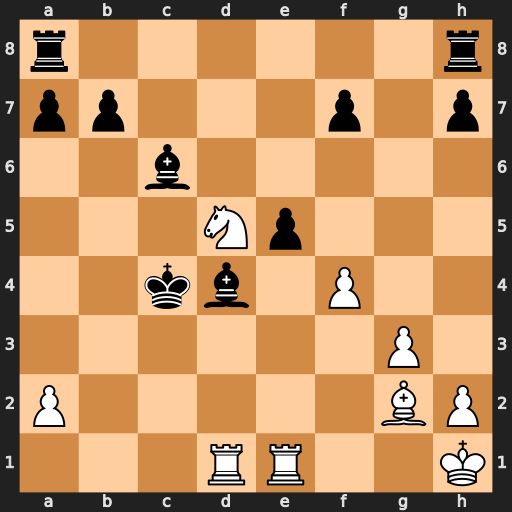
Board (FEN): r6r/pp3p1p/2b5/3Np3/2kb1P2/6P1/P5BP/3RR2K
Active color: w
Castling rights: -
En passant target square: -
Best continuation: Rc1+ Kb5 Nc7+